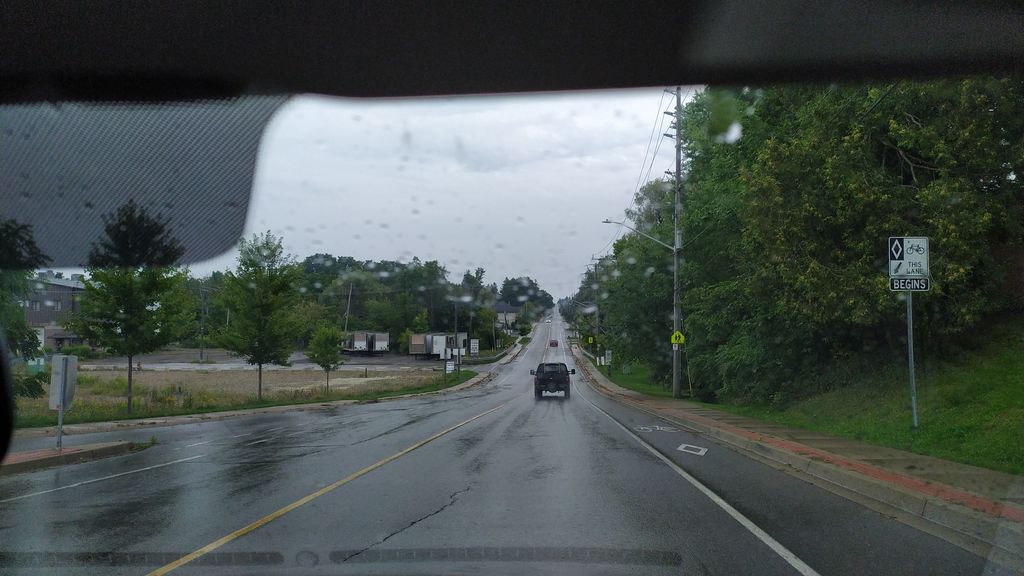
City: kitchener-waterloo